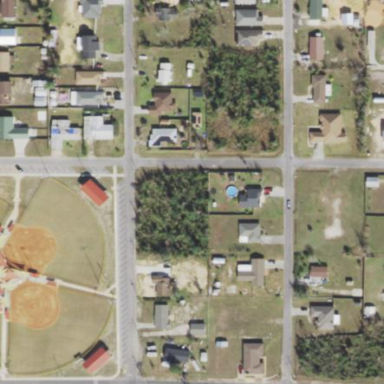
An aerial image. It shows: This residential area consists of single-family homes.